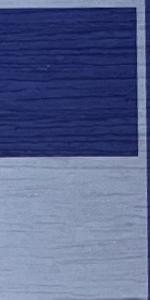
Label: Empty